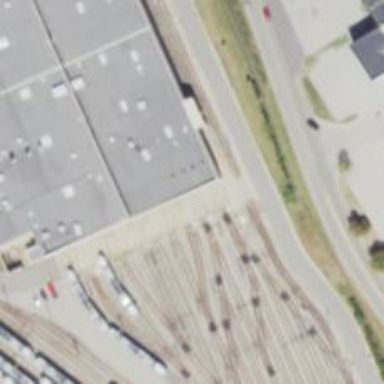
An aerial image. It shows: Light rail service yard with electrified contact lines. Building passage tunnel is also visible in the scene.